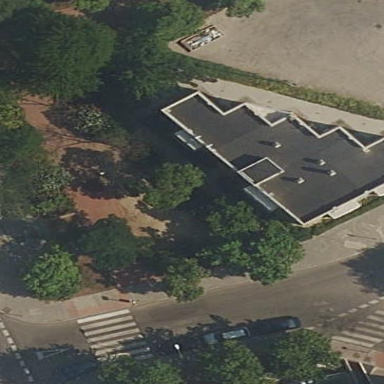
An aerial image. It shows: Residential building.